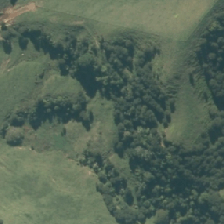
Land cover: manuka_kanuka